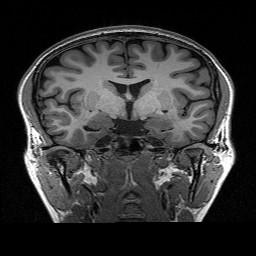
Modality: T1w
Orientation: sagittal
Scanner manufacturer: siemens
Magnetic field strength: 3 T